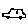
Label: car